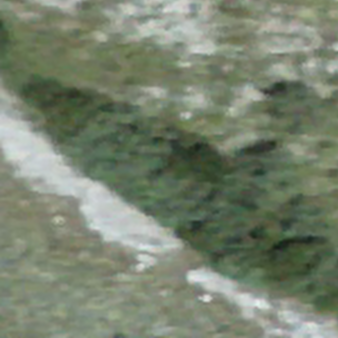
Label: other